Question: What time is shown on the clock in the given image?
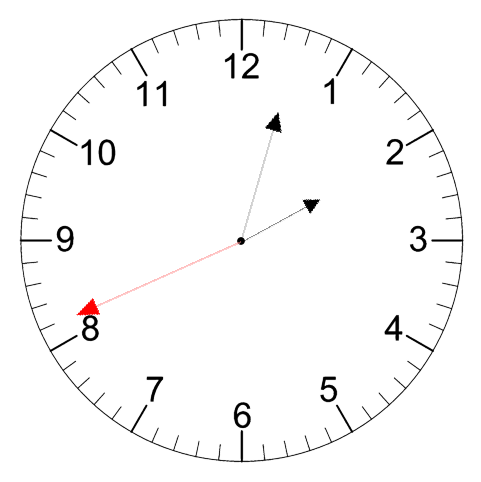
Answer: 02:02:41